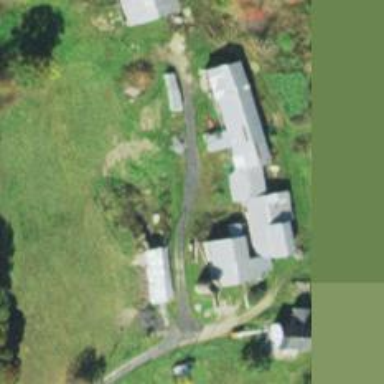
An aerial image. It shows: Driveway.